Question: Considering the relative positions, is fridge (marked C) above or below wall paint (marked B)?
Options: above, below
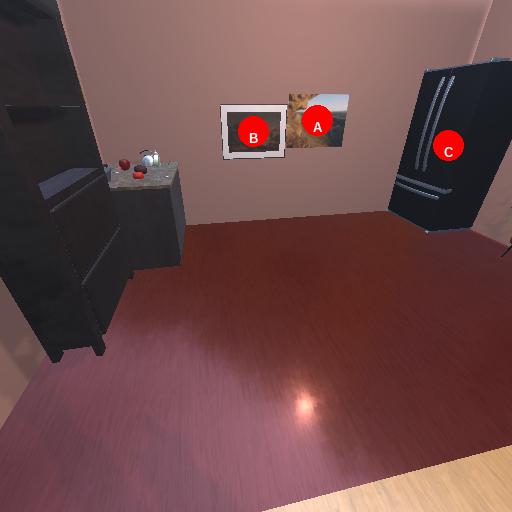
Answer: above